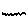
Label: zigzag